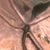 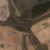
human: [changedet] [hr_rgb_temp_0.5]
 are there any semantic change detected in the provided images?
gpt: The road crossing was extended.